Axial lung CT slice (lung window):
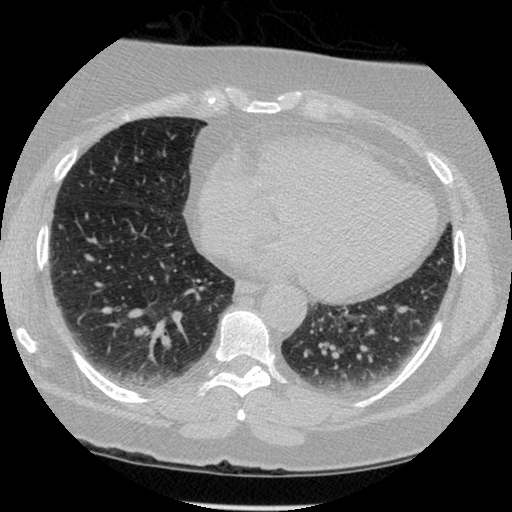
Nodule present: no